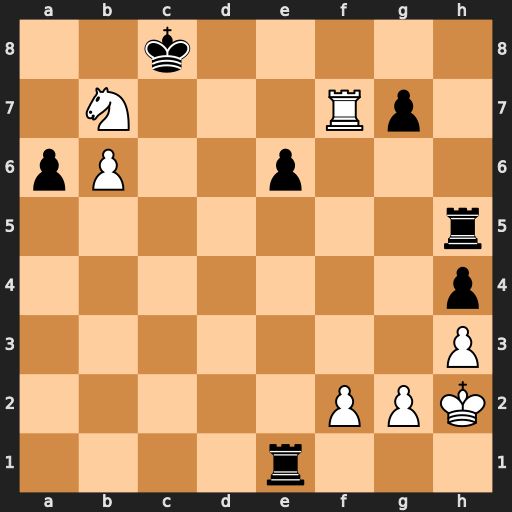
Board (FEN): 2k5/1N3Rp1/pP2p3/7r/7p/7P/5PPK/4r3
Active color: w
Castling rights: -
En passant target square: -
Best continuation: Rc7+ Kb8 Nd8 Rc5 Rxc5